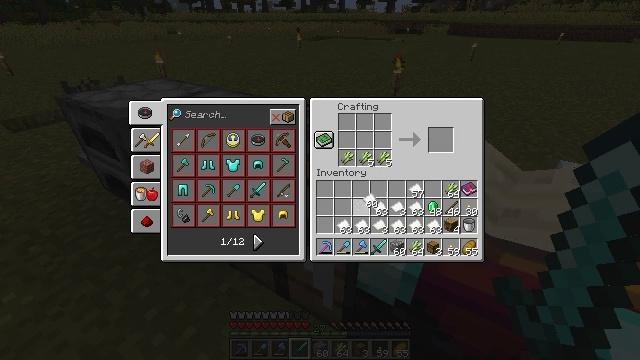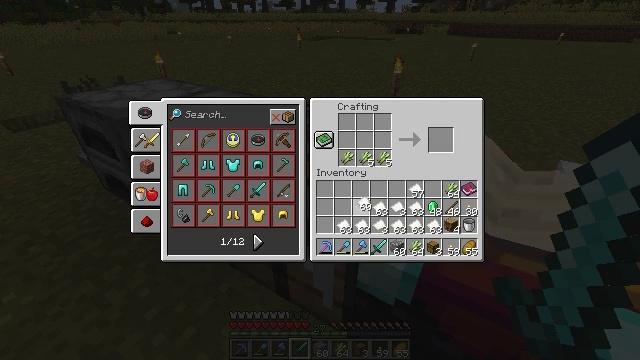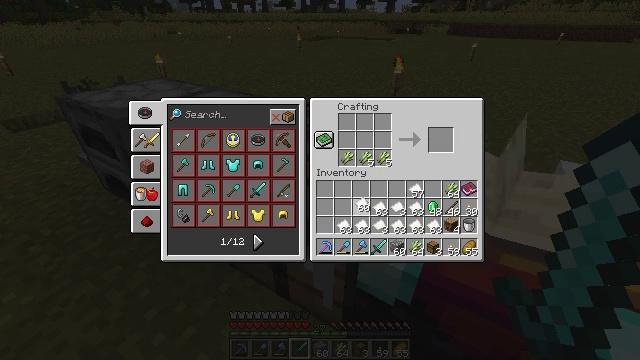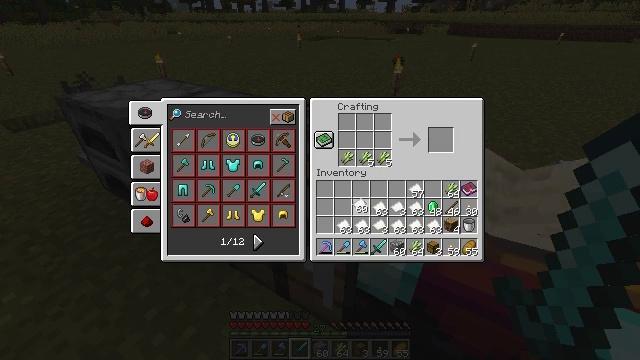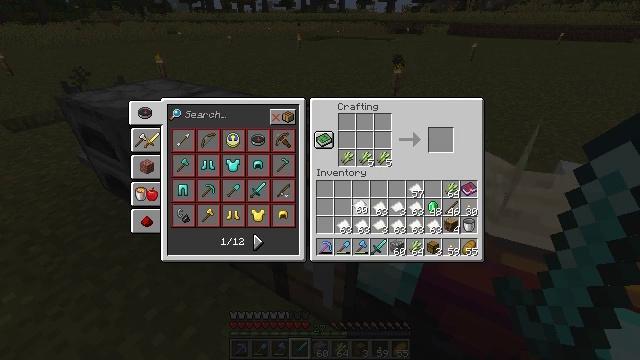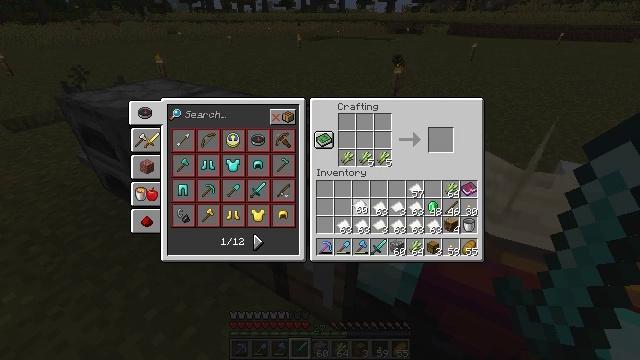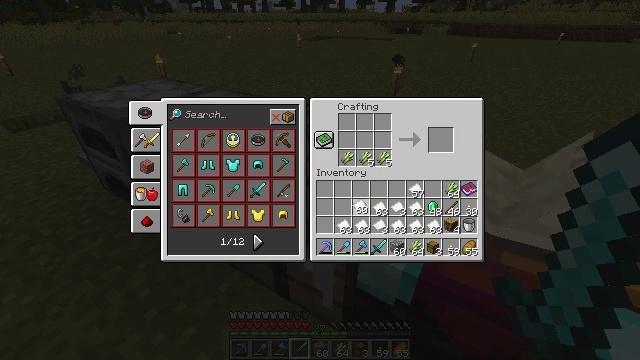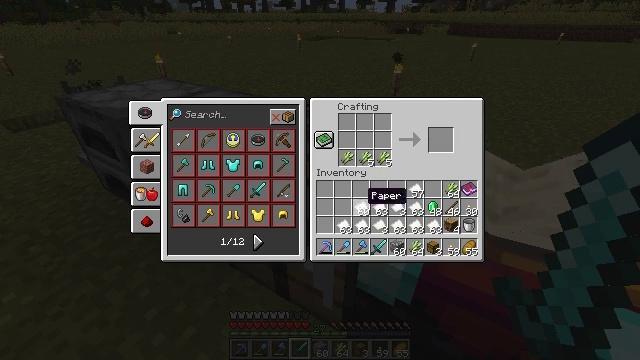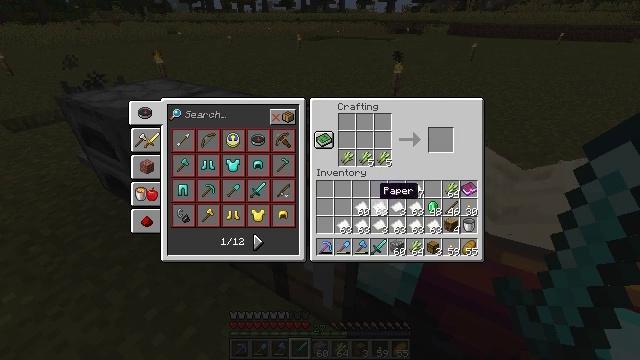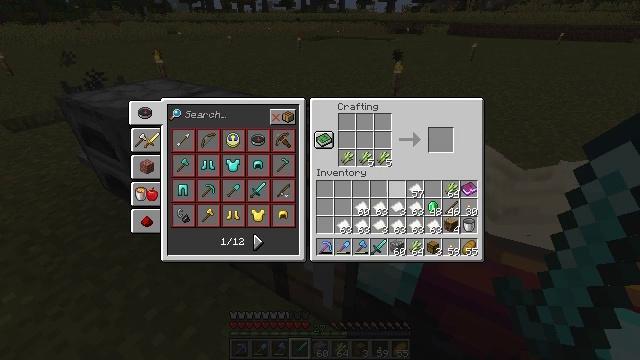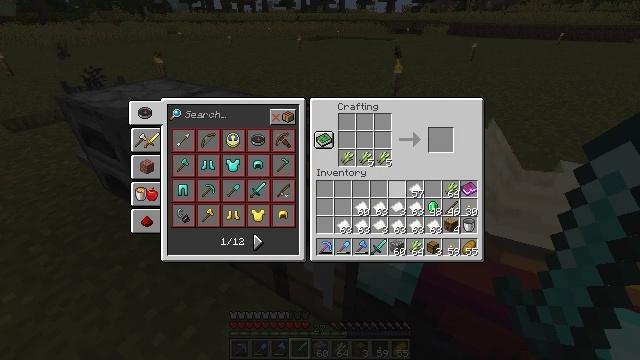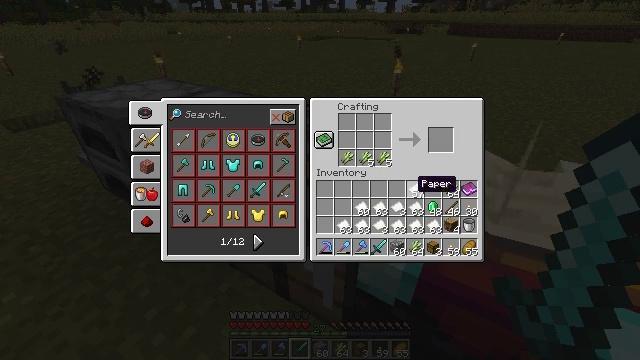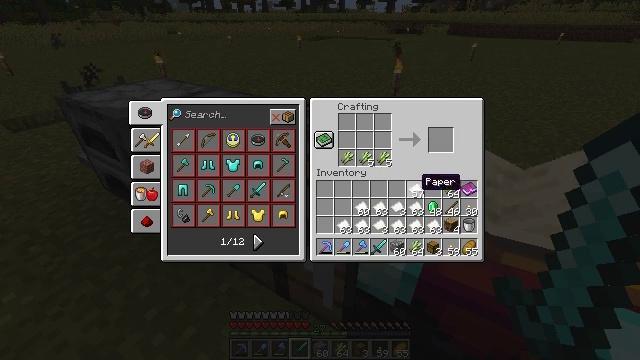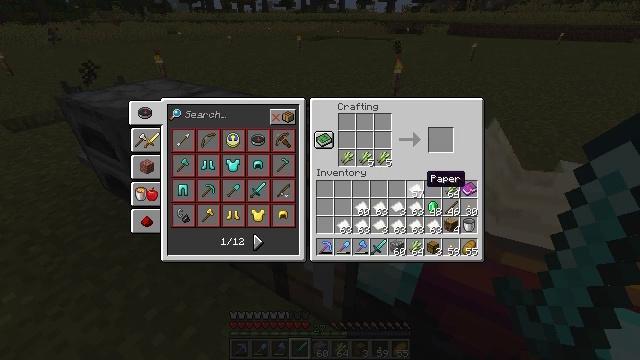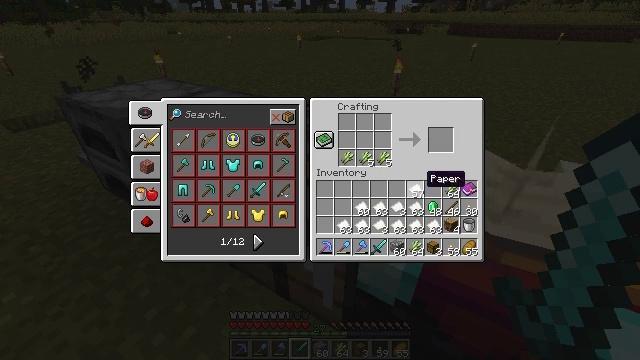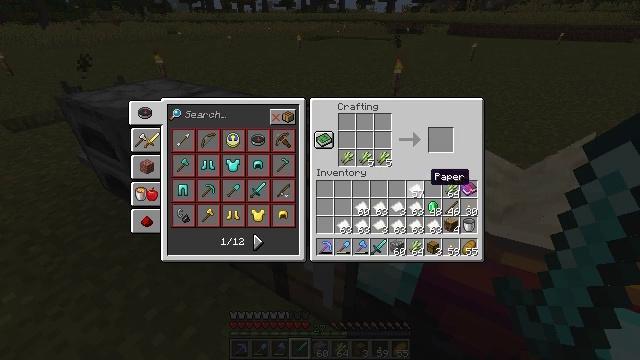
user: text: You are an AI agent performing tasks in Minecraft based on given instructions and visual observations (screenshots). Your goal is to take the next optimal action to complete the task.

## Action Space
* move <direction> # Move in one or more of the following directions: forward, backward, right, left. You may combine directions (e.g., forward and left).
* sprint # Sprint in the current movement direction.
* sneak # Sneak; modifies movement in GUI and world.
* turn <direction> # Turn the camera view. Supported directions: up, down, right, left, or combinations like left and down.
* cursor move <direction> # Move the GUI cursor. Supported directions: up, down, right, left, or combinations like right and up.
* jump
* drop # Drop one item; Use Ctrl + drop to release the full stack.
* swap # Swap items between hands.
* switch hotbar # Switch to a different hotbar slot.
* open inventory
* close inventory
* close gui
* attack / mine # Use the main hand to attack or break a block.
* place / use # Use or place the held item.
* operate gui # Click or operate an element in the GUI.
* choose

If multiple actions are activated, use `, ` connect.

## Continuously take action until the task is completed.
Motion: motion action
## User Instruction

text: Make paper by crafting.
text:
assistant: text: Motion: no_op
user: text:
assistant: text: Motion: no_op
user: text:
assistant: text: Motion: no_op
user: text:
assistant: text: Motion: operate gui
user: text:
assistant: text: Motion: operate gui
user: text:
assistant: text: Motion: operate gui
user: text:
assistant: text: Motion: no_op
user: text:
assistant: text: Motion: cursor move right
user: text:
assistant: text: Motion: cursor move right
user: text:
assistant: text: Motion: cursor move right
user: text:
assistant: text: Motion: cursor move right
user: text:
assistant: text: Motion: no_op
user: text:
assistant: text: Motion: no_op
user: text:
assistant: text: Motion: no_op
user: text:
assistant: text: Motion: no_op
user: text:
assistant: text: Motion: no_op
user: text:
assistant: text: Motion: operate gui
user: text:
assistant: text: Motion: operate gui
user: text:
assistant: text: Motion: operate gui
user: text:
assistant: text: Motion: cursor move left
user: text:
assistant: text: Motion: cursor move left
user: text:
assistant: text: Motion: no_op
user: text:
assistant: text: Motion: no_op
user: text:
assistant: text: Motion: no_op
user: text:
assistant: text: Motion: no_op
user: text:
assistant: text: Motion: no_op
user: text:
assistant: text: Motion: no_op
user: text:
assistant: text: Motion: cursor move right
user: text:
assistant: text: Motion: cursor move right
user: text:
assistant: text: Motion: operate gui